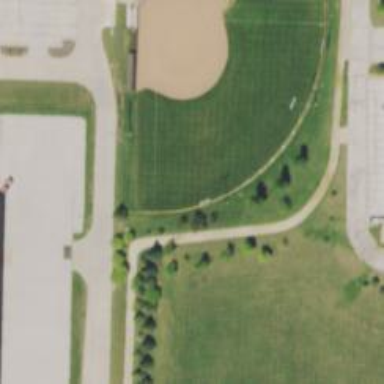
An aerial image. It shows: Baseball pitch for leisure land activities.